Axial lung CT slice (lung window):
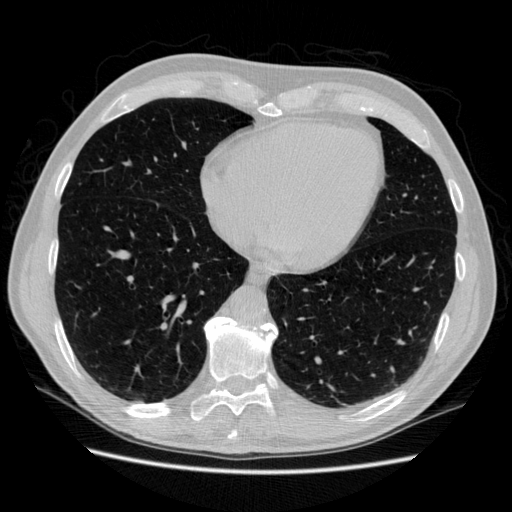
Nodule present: no